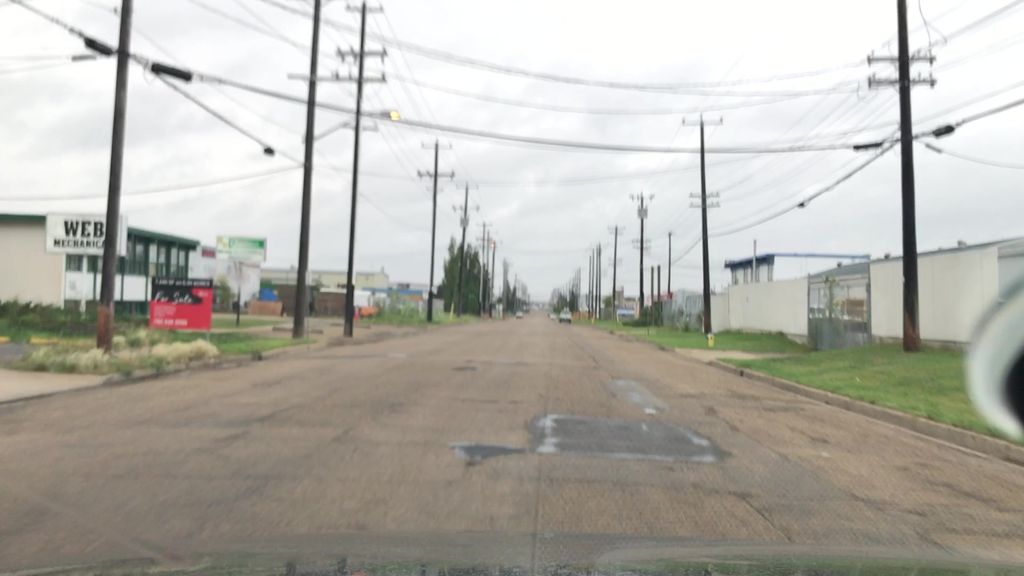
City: edmonton